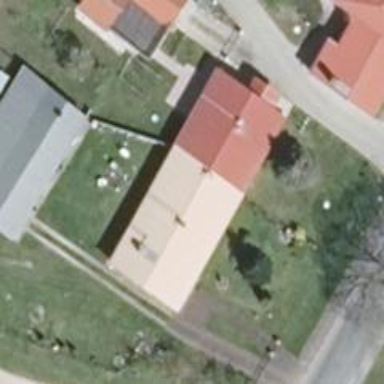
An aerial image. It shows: Building with gabled roof oriented along its length.